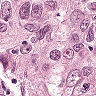
Metastatic tissue present: yes